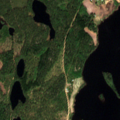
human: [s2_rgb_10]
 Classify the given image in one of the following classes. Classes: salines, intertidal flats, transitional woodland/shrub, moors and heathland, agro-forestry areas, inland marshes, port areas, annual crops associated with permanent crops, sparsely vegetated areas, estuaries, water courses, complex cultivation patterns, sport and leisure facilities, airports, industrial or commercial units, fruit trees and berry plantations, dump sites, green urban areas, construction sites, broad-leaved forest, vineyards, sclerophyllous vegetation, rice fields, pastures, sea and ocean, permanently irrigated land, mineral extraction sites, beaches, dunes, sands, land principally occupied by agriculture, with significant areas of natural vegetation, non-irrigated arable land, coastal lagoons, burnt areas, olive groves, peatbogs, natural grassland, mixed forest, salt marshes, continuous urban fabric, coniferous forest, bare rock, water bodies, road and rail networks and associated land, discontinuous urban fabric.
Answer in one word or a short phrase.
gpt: land principally occupied by agriculture, with significant areas of natural vegetation, coniferous forest, mixed forest, water bodies